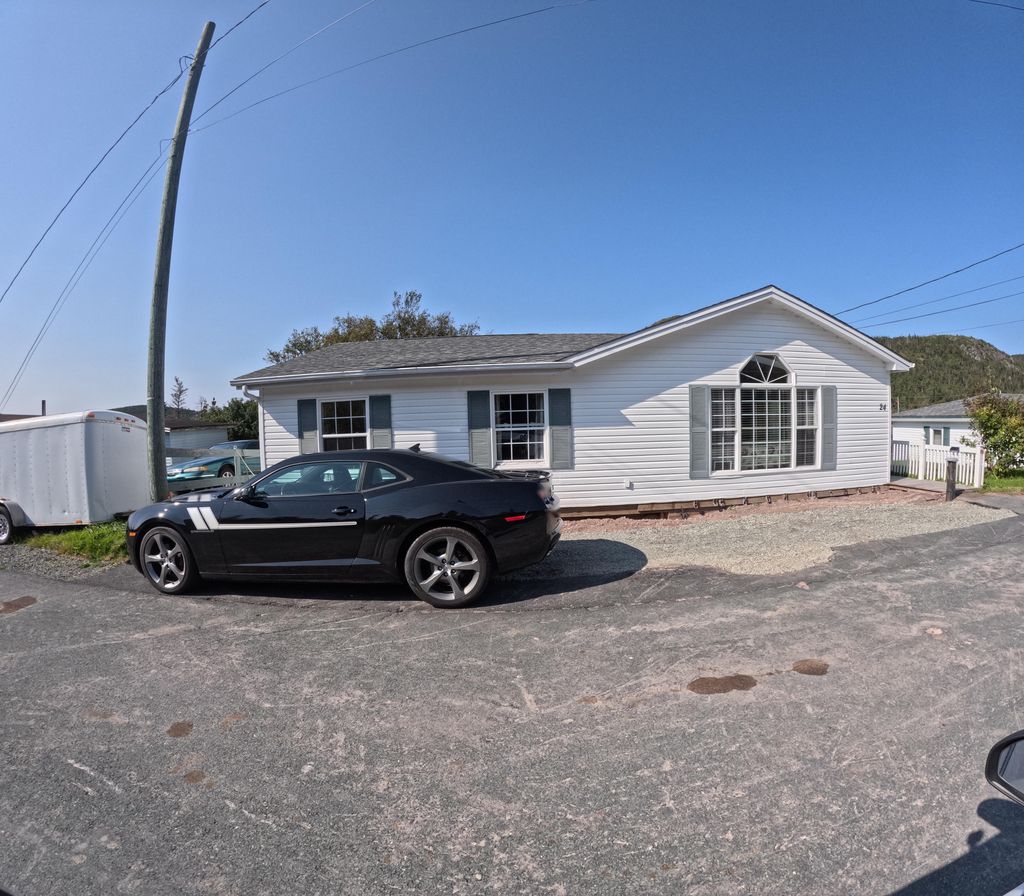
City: st_johns